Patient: sex M, age 26
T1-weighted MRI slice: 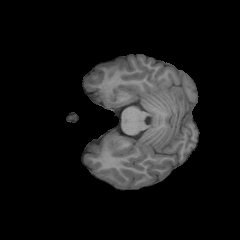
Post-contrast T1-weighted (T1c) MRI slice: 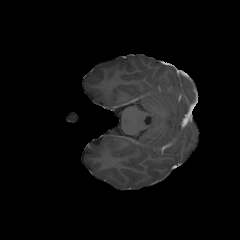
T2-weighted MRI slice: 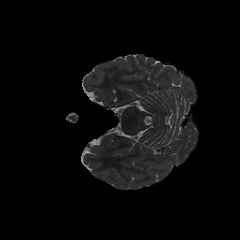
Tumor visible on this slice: no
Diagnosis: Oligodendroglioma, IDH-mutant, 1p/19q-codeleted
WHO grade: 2